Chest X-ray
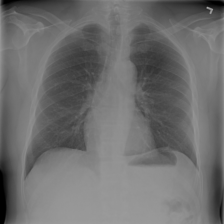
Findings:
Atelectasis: negative
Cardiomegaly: negative
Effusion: negative
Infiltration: negative
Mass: negative
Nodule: negative
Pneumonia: negative
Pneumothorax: negative
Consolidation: negative
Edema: negative
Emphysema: negative
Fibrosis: negative
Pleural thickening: negative
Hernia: negative